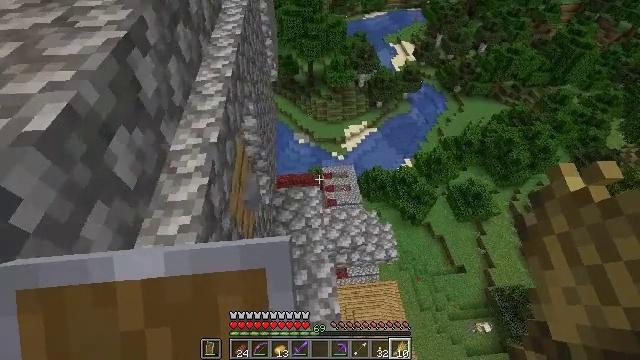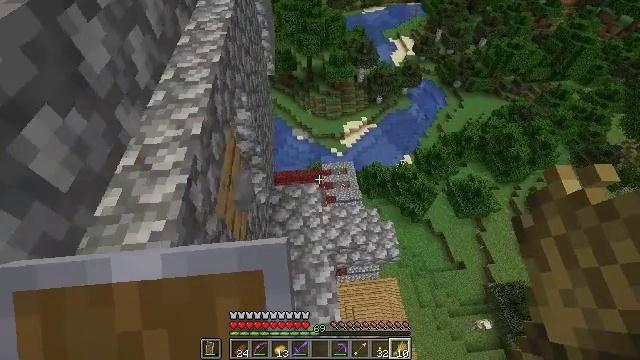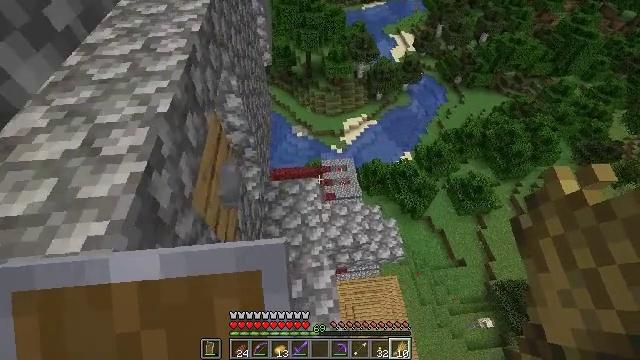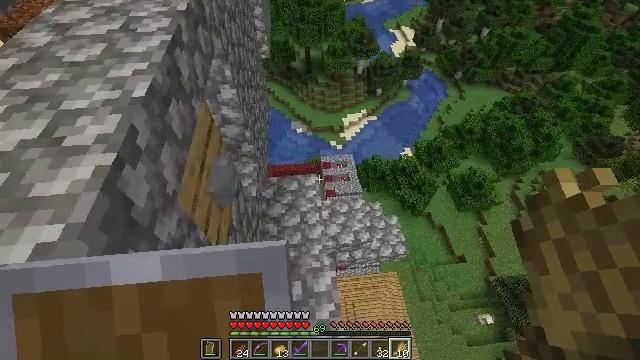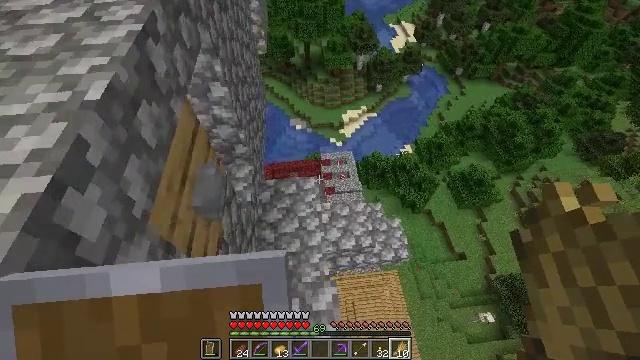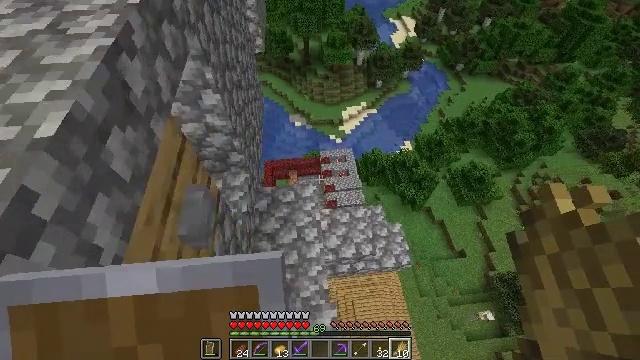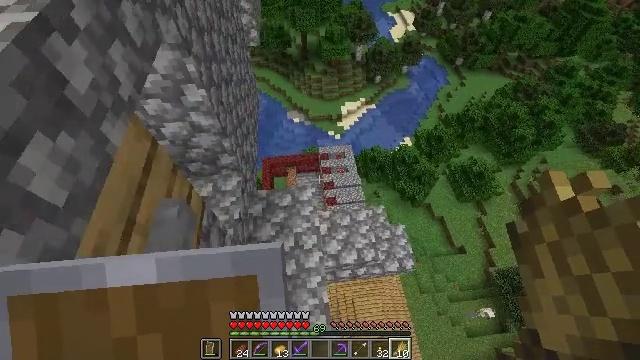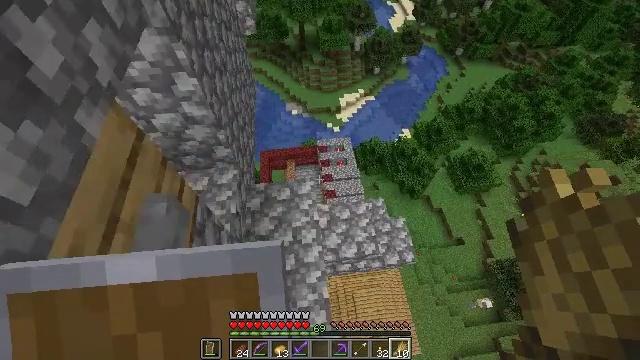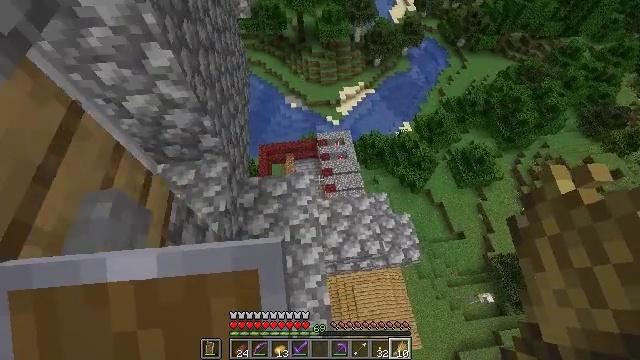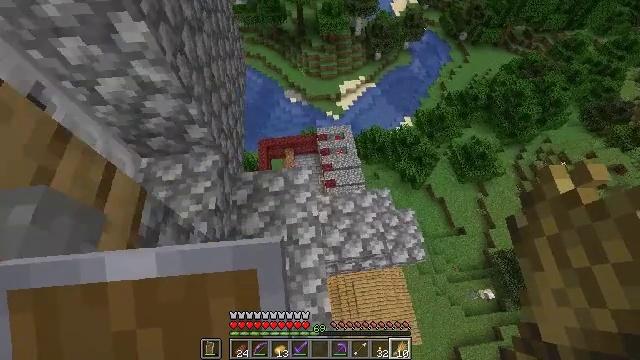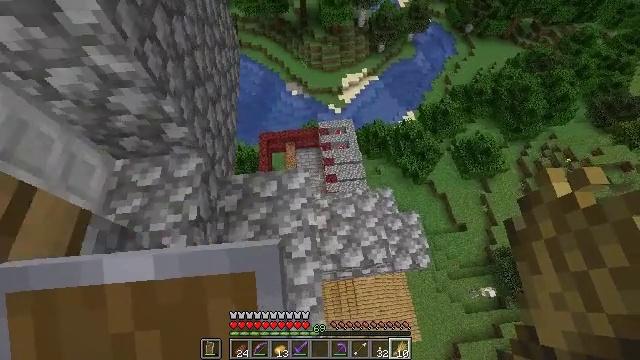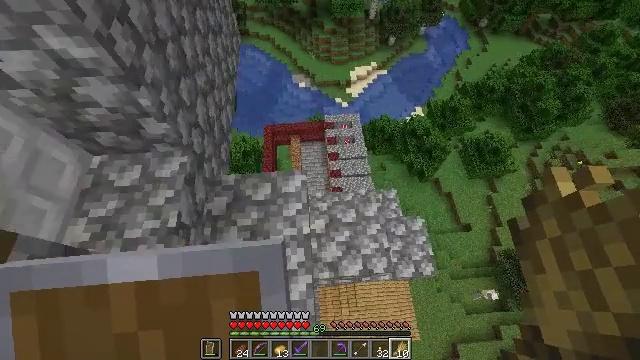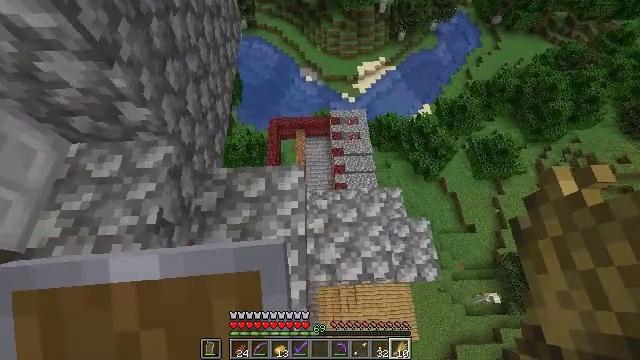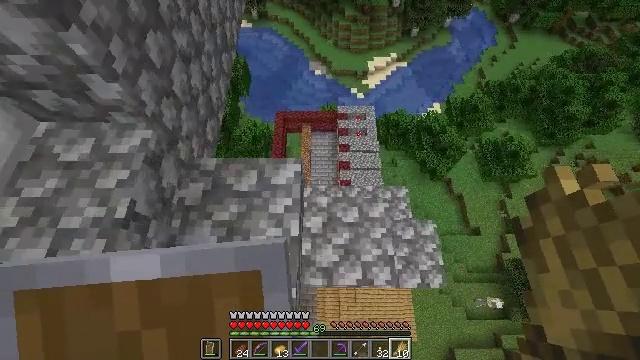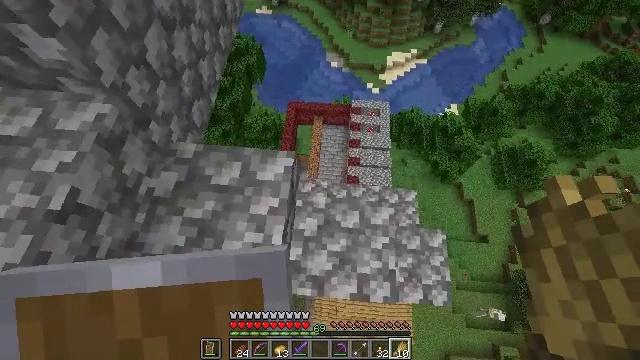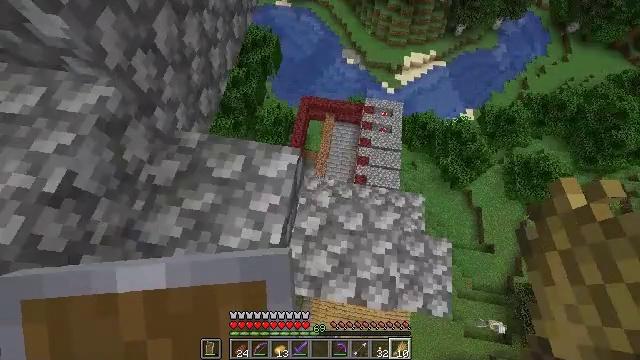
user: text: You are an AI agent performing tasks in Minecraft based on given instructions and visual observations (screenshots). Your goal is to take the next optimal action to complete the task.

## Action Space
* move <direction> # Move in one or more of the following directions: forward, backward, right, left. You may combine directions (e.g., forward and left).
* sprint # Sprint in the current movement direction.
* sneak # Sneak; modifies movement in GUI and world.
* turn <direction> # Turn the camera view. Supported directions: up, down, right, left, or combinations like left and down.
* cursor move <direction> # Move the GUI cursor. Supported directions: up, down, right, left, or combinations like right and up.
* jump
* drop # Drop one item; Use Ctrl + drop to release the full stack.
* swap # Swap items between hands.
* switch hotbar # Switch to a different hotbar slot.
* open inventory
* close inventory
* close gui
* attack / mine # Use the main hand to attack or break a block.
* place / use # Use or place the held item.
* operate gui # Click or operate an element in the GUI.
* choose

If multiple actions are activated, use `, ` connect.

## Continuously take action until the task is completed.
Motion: motion action
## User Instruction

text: Use the enchanting table to craft an enchanted book.
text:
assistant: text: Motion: move forward
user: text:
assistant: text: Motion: move forward
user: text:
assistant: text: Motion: move forward
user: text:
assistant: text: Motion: move forward
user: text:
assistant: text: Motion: move forward
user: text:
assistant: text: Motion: move forward, turn down
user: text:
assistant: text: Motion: move forward, turn down
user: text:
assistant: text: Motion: move forward, turn down
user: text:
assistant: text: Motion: move forward, turn down
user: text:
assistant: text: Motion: move forward and move right, turn down
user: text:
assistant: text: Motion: move forward and move right, turn left and down
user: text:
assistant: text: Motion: move forward and move right, turn left and down
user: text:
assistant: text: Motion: move forward and move right, turn left and down
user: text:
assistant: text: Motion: move forward and move right, turn left and down
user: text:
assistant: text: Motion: move forward and move right, turn left
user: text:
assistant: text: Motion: move right, turn left and down
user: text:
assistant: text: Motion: turn left
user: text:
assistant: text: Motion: turn left
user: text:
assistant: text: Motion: turn left
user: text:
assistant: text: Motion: turn left
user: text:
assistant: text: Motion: turn left
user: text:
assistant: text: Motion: move right, turn left
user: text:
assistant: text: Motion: move right, turn left
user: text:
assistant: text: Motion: move right, turn left
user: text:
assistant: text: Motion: turn left and up
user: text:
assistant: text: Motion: turn left and up
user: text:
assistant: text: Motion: turn left and up
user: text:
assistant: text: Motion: turn left
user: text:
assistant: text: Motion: turn left
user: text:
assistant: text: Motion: turn left